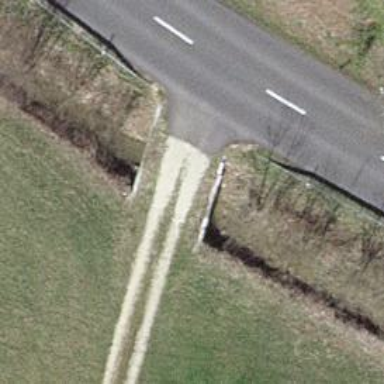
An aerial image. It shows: Track road with grade3 tracktype. The road has bridge.